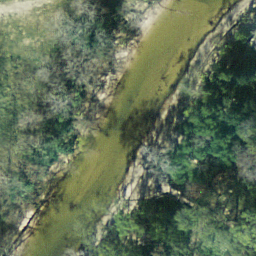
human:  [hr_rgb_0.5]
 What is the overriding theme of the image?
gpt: river